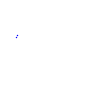
Particle: pion